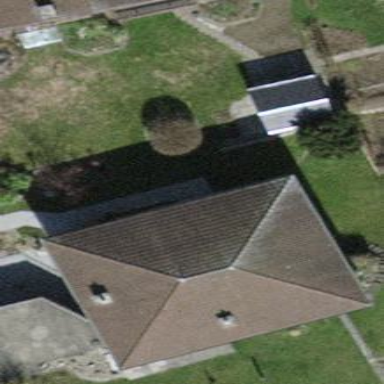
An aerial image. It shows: Detached building with pyramidal roof shape.